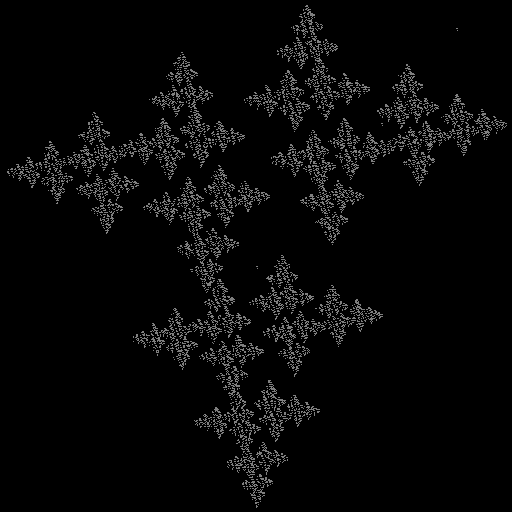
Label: crystal